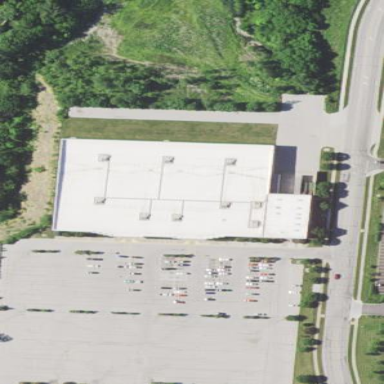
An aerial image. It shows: Department store building.